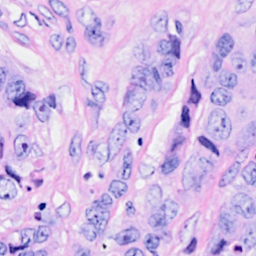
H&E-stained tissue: Breast